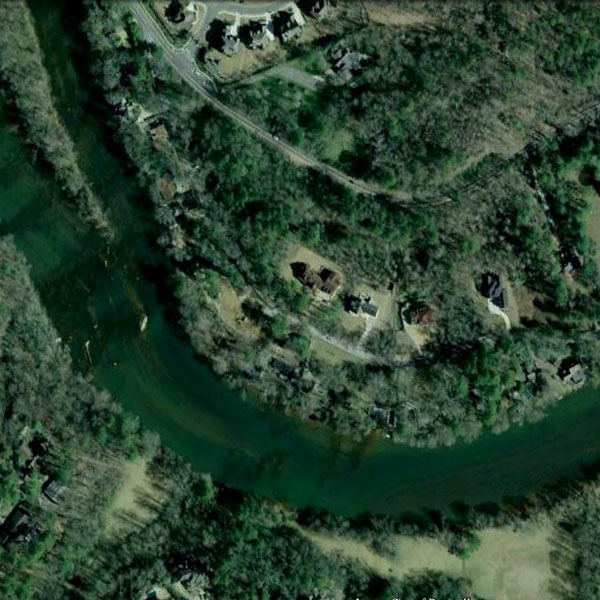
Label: River